Question: I can't open that specific file (got it from <URL>, I can however open the query file for example and read it properly. What's wrong? Maybe the problem lies in the fact that the file is too big for me? But I thought that if this was the case I could open it and then receive a 'bad_alloc' or something.
Here is what happens:
'''
samaras@samaras-A15:~/parallel/rkd_forest/code$ ./rkd_sam
I/O error : Unable to open the file ../Datasets/gist/gist_base.fvecs
samaras@samaras-A15:~/parallel/rkd_forest/code$ cd ../Datasets/gist/
samaras@samaras-A15:~/parallel/rkd_forest/Datasets/gist$ ls
gist_base.fvecs gist_groundtruth.ivecs gist_learn.fvecs gist_query.fvecs
'''
Here is my code (should be OK):
'''
FILE* fid;
fid = fopen(filename, "rb");
if (!fid)
printf("I/O error : Unable to open the file %s
", filename);
'''
Here are the permissions of the file:

and its size is 3.8 GB (3,844,000,000 bytes) and I that this dataset is <URL>.
As a result I <URL> to another machine, but I am getting the very same problem.
The memory there (it is 64 bits, while my pc runs on 32 bits):
'''
gsamaras@geomcomp:~/Desktop/code$ free -mt
total used free shared buffers cached
Mem: 3949 3842 106 0 173 3186
-/+ buffers/cache: 483 3466
Swap: 10867 59 10808
Total: 14816 3901 10914
'''
---
'std::cerr << "Error: " << strerror(errno) << std::endl;'
gave
'Error: Value too large for defined data type'
---
'printf("|%s|
", filename);'
gave
'|../Datasets/gist/gist_base.fvecs|'
and the value is taken from cmd and in the code I am doing this:
'readDivisionSpacefvecs<FT>(test, N, D, argv[8]); // in main()'
and then
'''
void readDivisionSpacefvecs(Division_Euclidean_space<T>& ds, int& N, int& D, char* filename) {
FILE* fid;
fid = fopen(filename, "rb");
printf("|%s|
", filename);
if (!fid) {
printf("I/O error : Unable to open the file %s
", filename);
std::cerr << "Error: " << strerror(errno) << std::endl;
}
...
}
'''
I also tried to move the folder which contains the dataset, but I got the same result!
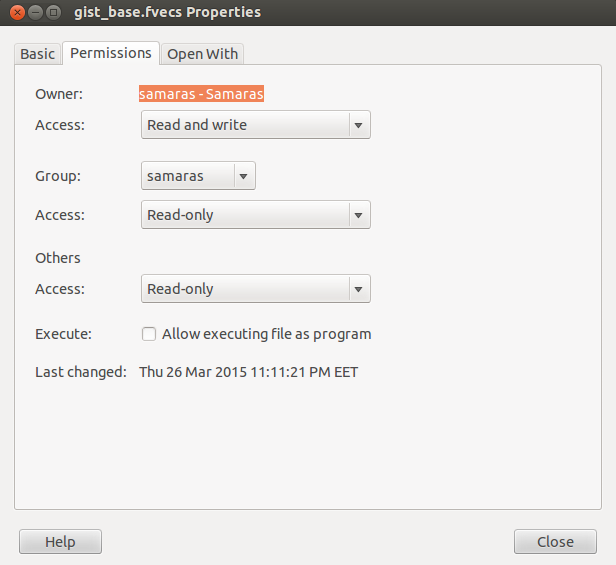
Answer: The error you get is 'EOVERFLOW', which is you read <URL> means
> 'pathname' refers to a regular file that is too large to be
opened. The usual scenario here is that an application
compiled on a 32-bit platform without '-D_FILE_OFFSET_BITS=64'
tried to open a file whose size exceeds (1<<31)-1 bytes; see
also 'O_LARGEFILE' above. This is the error specified by
POSIX.1-2001; in kernels before 2.6.24, Linux gave the error
'EFBIG' for this case.
What that means is that you're on a 32-bit platform and try open a file that's simply to big to be handle without special considerations.
Either recompile your program with '-D_FILE_OFFSET_BITS=64' or use the 'open' call directly with the 'O_LARGEFILE' flag.